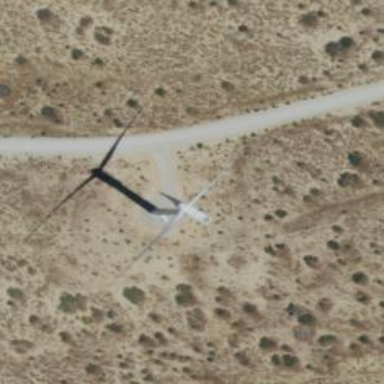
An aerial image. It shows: Wind generator with horizontal axis. The wind turbine is from Vestas.